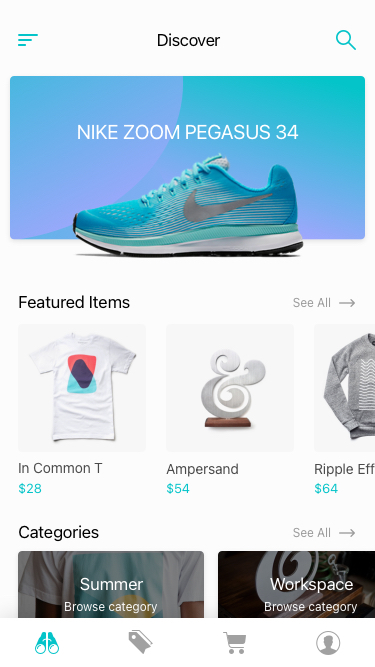
Text in this UI design:
Discover
Summer
Browse category
Workspace

Browse category
Categories
See All
Featured Items
See All
In Common T
$28
Ampersand
$54
Ripple Effect
$64
NIKE ZOOM PEGASUS 34